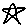
Label: star